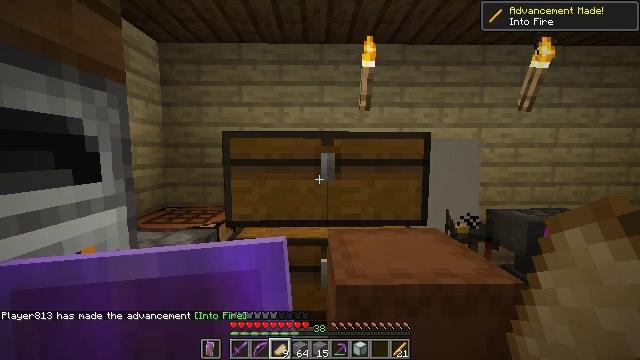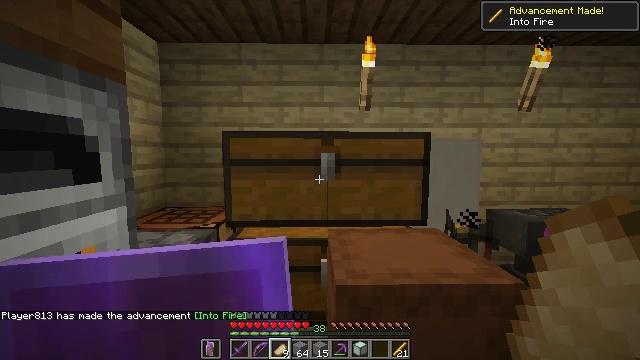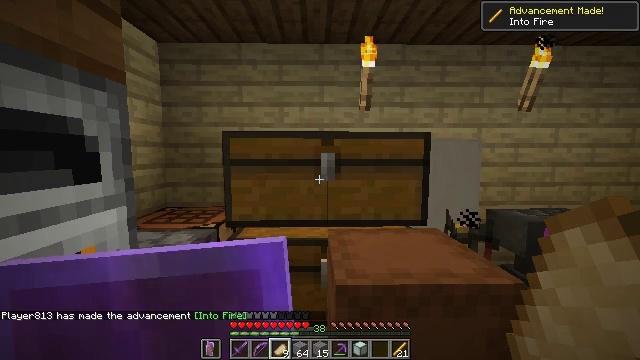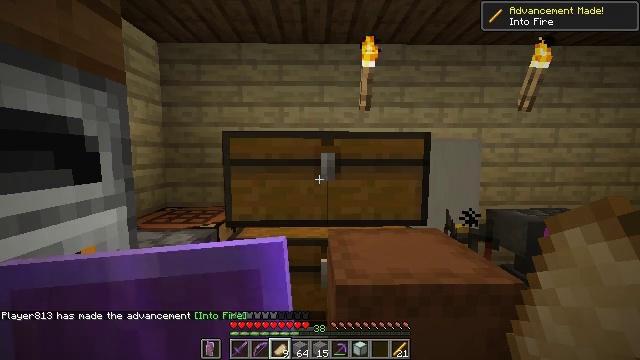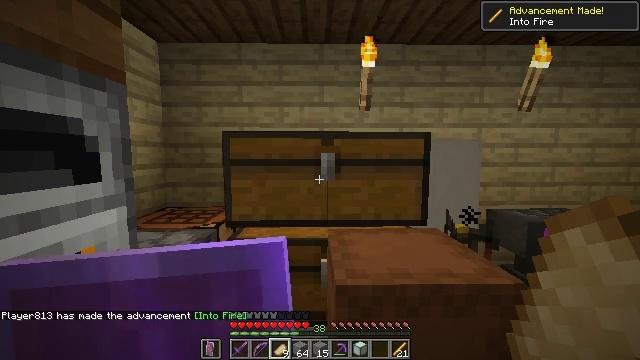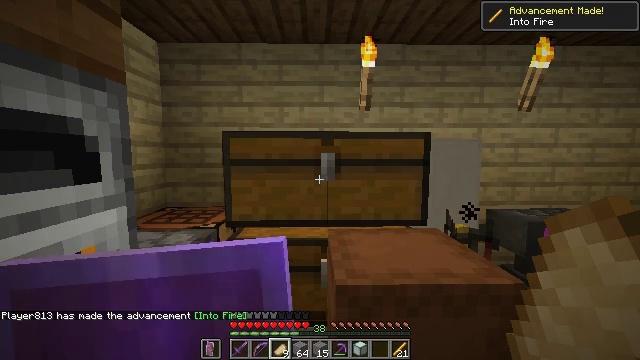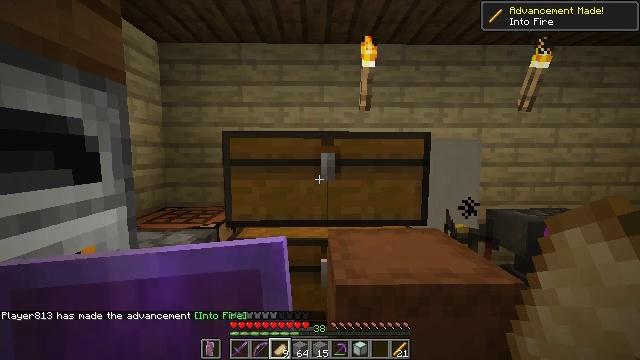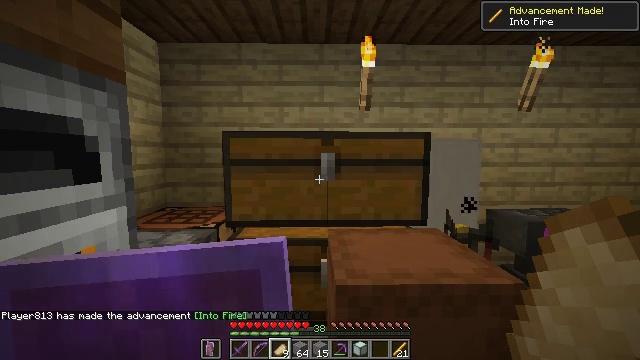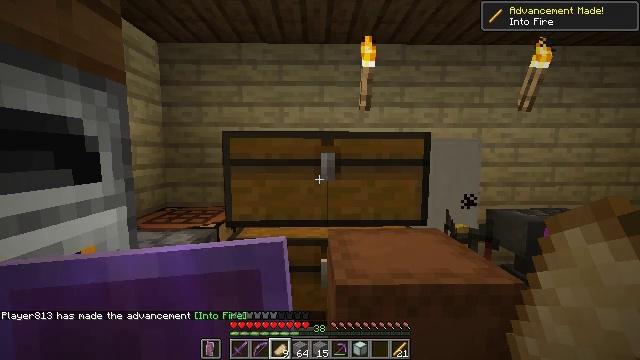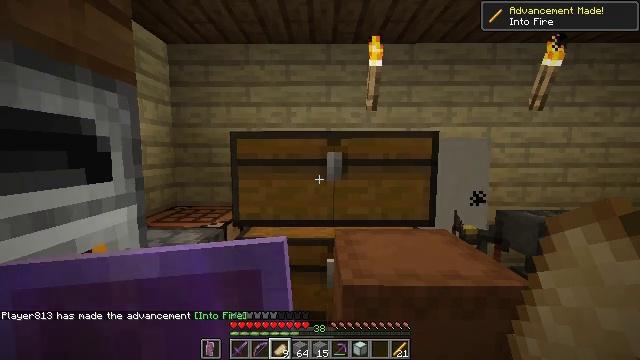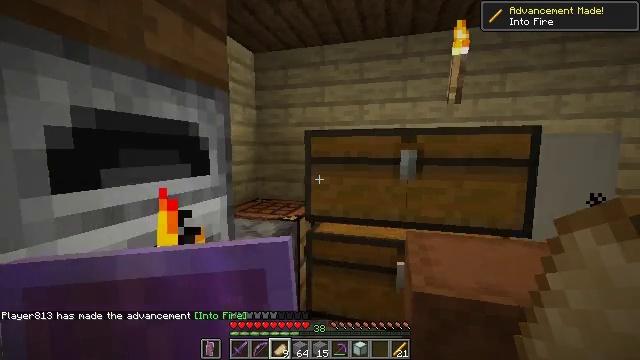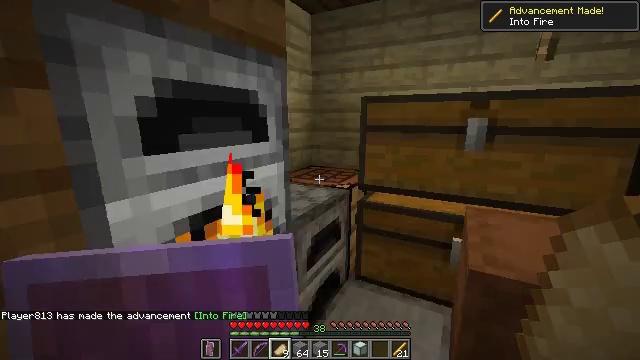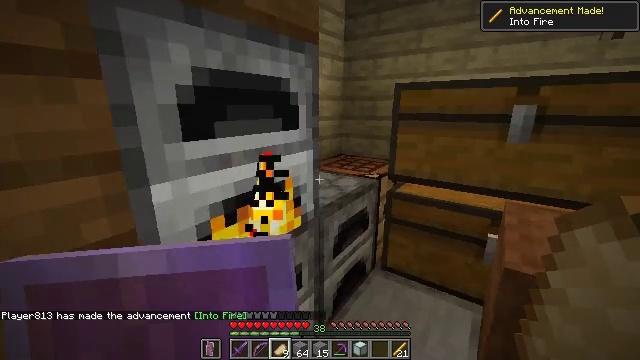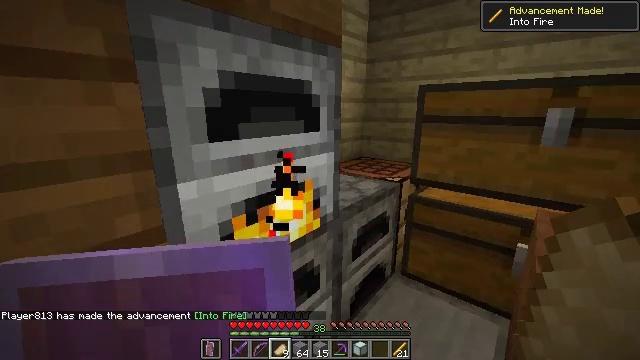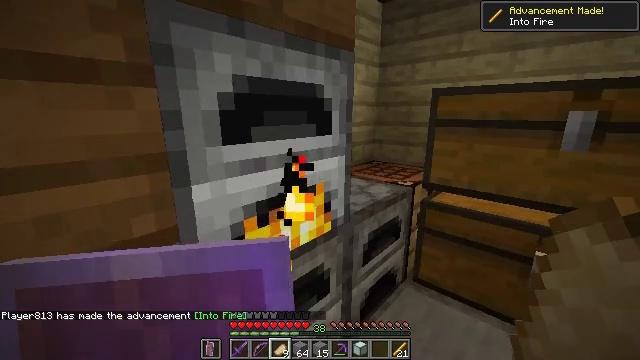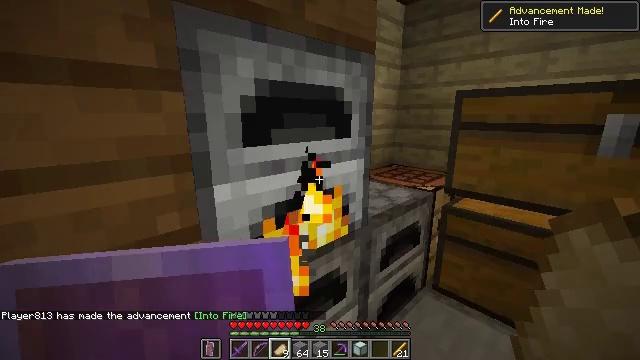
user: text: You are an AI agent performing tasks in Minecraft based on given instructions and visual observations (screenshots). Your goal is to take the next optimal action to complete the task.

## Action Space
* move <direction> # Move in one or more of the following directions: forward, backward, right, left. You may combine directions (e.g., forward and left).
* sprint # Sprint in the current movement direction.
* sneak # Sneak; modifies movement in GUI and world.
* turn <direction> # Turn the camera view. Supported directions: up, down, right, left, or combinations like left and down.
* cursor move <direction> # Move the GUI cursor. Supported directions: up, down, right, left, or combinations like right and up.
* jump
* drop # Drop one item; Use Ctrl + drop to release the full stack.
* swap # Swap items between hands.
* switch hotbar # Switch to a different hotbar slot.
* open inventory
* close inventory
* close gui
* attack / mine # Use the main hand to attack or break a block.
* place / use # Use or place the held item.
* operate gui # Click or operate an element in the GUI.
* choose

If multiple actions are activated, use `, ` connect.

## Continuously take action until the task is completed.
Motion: motion action
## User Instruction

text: craft item popped chorus fruit
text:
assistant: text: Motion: no_op
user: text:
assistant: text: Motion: no_op
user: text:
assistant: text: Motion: no_op
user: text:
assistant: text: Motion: no_op
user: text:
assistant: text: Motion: no_op
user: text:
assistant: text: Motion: no_op
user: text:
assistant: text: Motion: no_op
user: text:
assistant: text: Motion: no_op
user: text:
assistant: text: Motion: turn left
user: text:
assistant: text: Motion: turn left
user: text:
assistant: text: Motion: turn left and down
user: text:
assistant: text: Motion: turn left and down
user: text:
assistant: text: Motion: turn left
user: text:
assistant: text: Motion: turn left
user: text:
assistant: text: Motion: turn left
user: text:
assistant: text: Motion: turn left
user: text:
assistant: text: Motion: no_op
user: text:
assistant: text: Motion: no_op
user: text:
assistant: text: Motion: no_op
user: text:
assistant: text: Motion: no_op
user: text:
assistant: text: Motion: no_op
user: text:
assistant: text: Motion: turn right and down
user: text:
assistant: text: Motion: turn right and down
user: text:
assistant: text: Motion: turn right and up
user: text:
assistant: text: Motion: turn right and up
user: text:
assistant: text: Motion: turn up
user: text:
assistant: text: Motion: no_op
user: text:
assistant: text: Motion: no_op
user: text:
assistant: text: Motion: no_op
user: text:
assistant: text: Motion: no_op